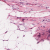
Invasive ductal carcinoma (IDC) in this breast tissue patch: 0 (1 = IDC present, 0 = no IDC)